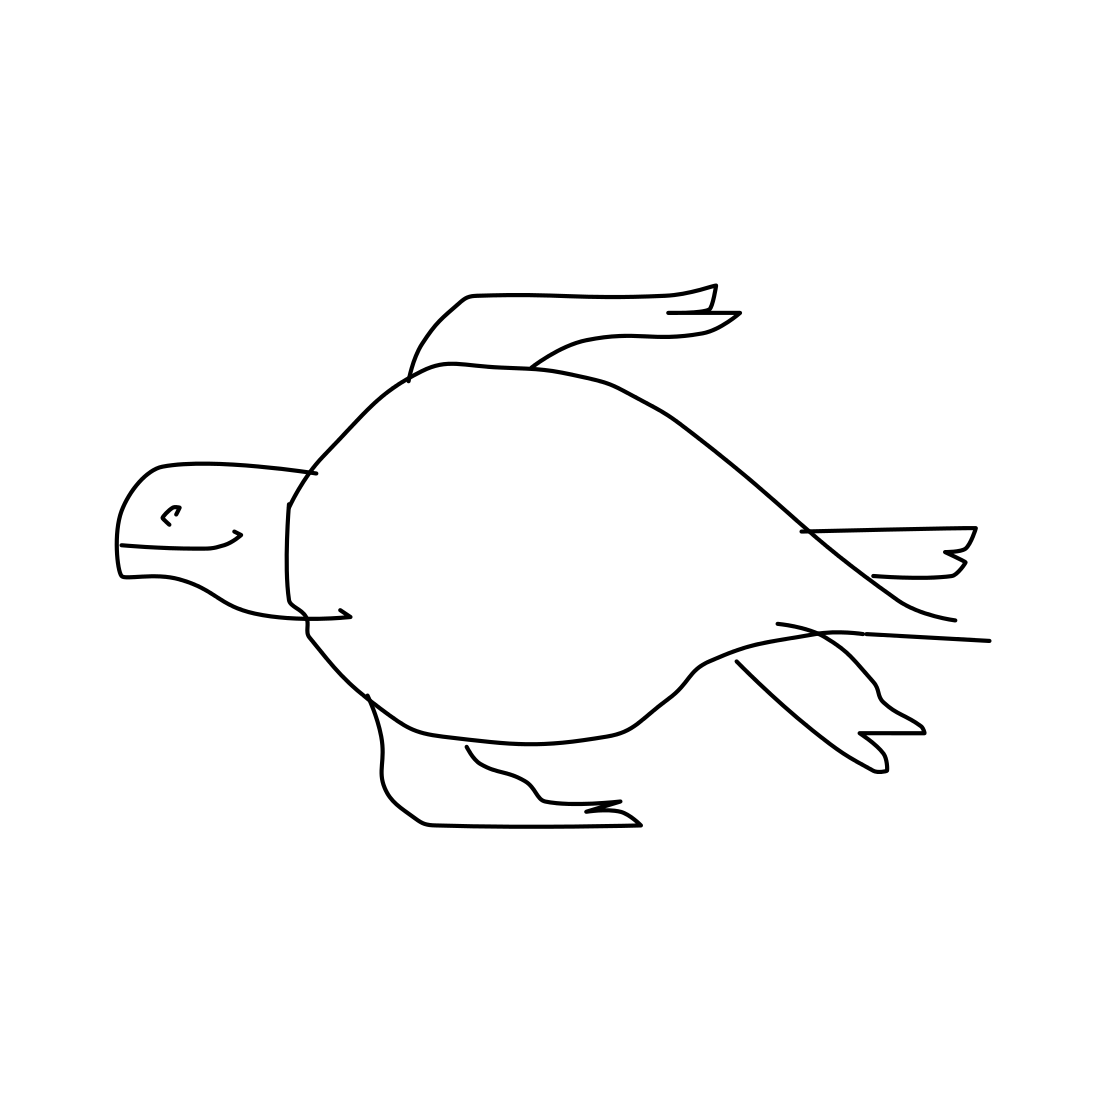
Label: sea turtle